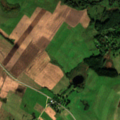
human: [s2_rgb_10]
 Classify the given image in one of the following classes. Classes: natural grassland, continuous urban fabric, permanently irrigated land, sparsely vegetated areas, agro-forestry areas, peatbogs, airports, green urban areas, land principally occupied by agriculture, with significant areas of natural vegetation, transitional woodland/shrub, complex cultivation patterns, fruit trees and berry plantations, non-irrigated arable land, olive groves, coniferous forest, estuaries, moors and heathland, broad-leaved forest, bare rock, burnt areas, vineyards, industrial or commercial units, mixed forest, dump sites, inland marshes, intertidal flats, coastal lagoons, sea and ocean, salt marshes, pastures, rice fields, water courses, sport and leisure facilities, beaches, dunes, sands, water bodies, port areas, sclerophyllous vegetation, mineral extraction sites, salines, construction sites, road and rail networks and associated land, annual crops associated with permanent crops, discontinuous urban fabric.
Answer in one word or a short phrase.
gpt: non-irrigated arable land, pastures, complex cultivation patterns, land principally occupied by agriculture, with significant areas of natural vegetation